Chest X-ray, AP view. Patient: 33 years old, sex F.
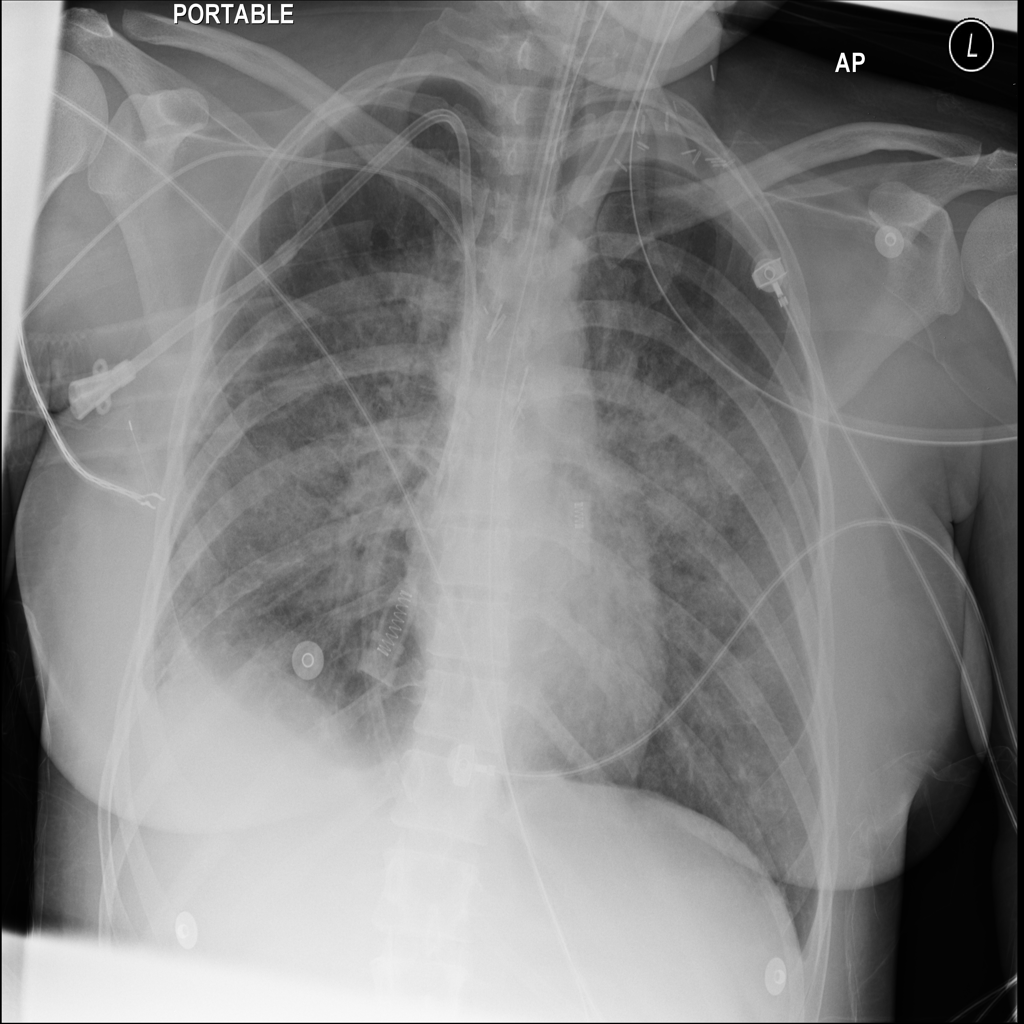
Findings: Infiltration